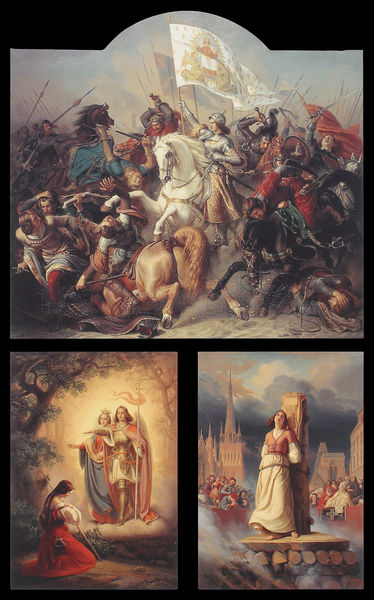
Titel: Das Leben der Jeanne d’Arc (Tryptichon)
Künstler: Hermann Stilke
Institution: St. Petersburg, Eremitage
Schlagwörter: baum, blau, feuer, gemälde, kampf, mann, wasser, weiß, menschen, bunt, fenster, frankreich, frau, kleid, licht, säule, rot, malerei, symbolismus, geschichte, hinrichtung, historie, bild, kirche, qualm, boote, pferd, pferde, reiter, engel, reiten, schiffe, fahnen, stab, fahne, flagge, krieg, schlacht, kaiser, könig, lanze, lichtung, knien, beten, ritter, rüstung, schimmel, altar, wappen, ross, sturz, vision, erscheinung, johanna, orleans, siegfried, märtyrer, speer, speere, kitsch, heilig, maria, ensemble, altarbild, stürzen, dreiteilig, tryptichon, hexe, tafeln, folter, verbrennen, scheiterhaufen, bildfelder, sigfried, joan, krimhild, 1900, könig#, jean a arc, stü, joan d'arc